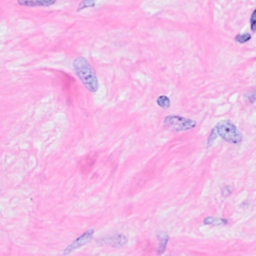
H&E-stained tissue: Breast